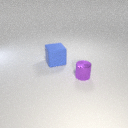
small purple metal cylinder to the right of large blue rubber cube